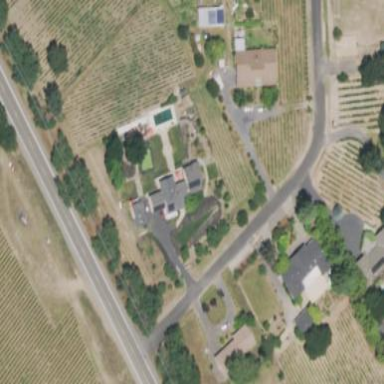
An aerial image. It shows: Vineyard where grapes are grown.